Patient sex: M
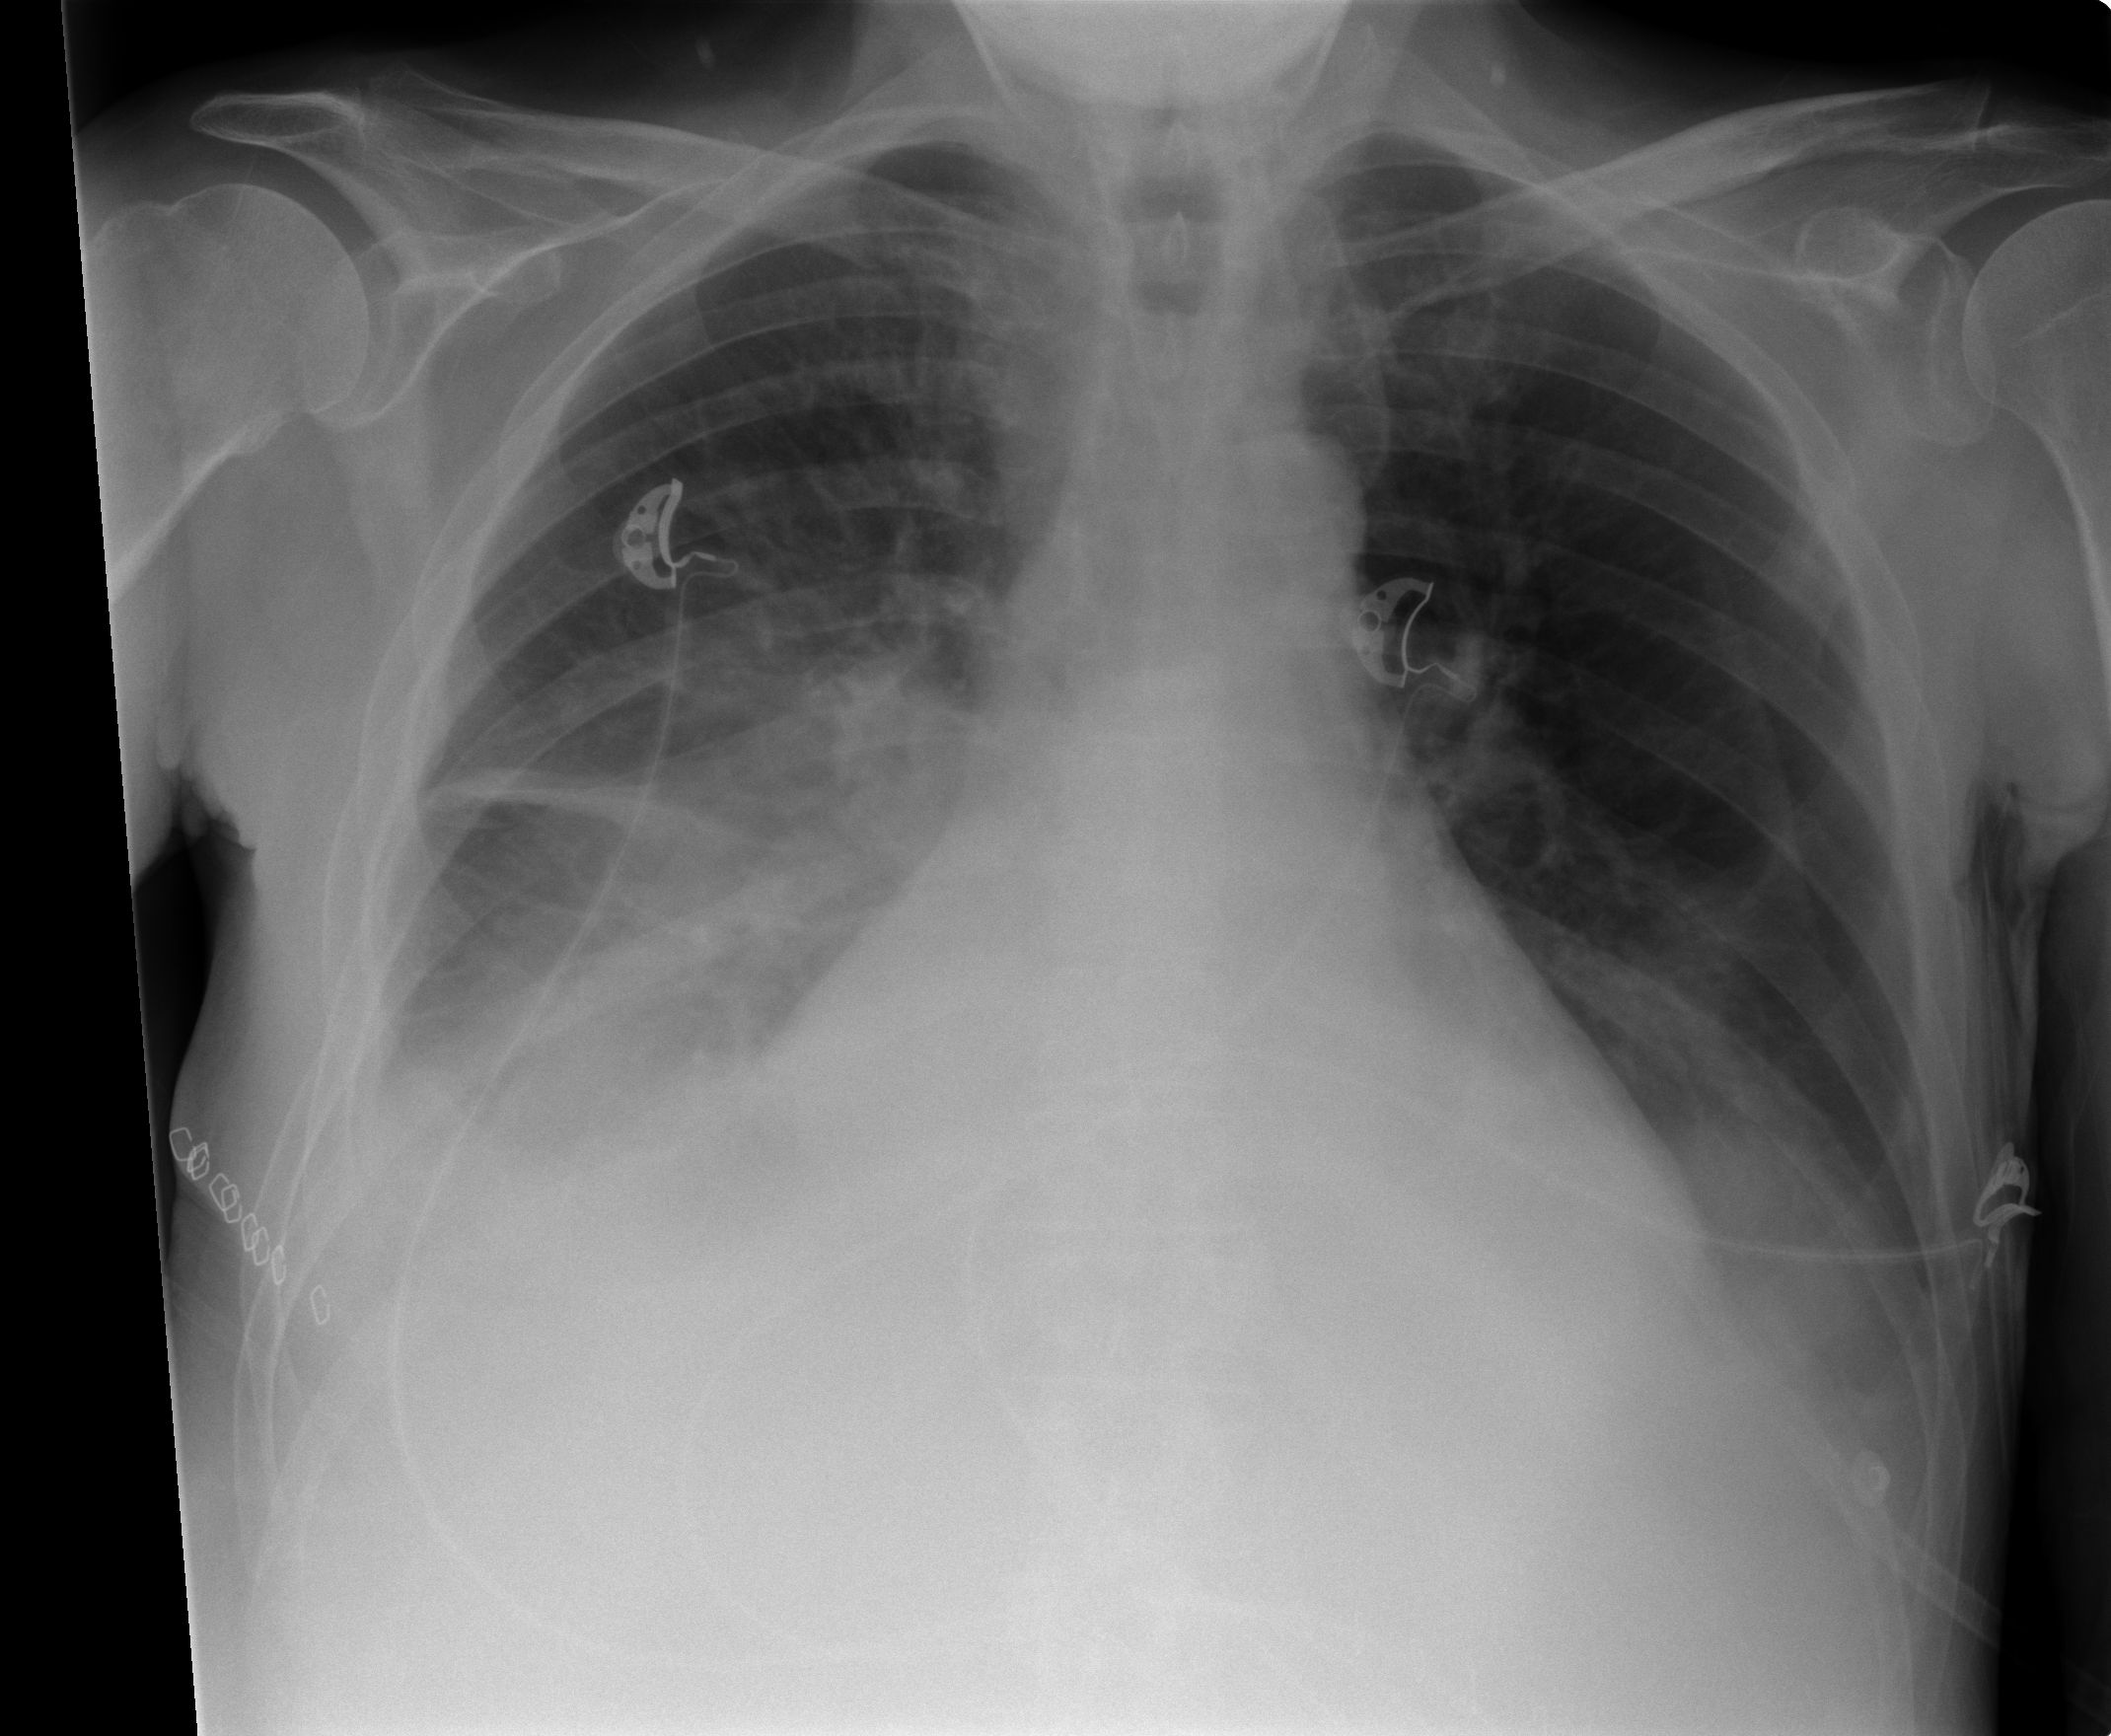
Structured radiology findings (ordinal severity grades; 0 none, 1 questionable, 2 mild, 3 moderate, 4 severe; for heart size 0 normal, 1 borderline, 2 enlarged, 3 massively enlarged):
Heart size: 2
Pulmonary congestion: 0
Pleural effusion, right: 3
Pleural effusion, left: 2
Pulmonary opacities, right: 2
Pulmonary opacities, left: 1
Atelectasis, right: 3
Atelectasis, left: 2